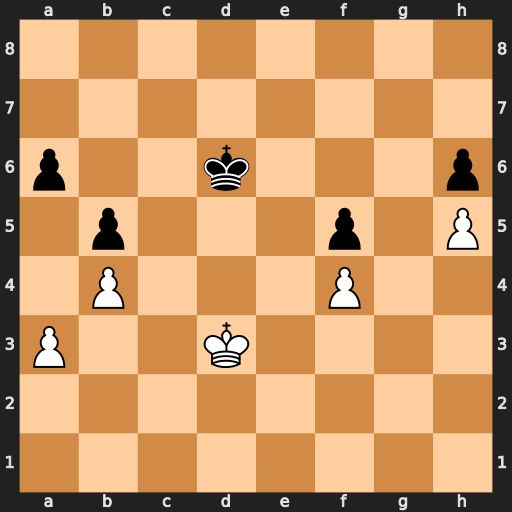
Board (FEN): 8/8/p2k3p/1p3p1P/1P3P2/P2K4/8/8
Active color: w
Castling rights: -
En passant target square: -
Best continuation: Kd4 Ke6 Kc5